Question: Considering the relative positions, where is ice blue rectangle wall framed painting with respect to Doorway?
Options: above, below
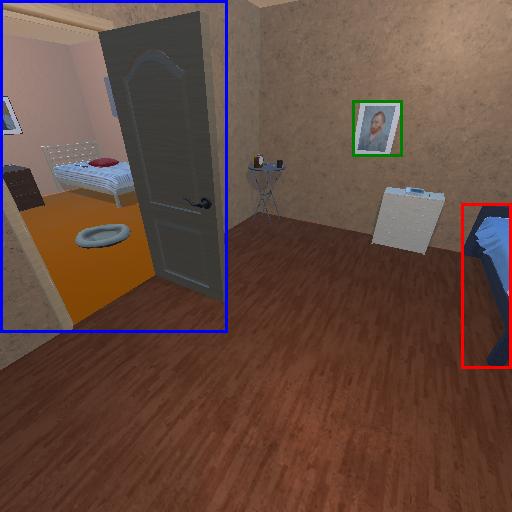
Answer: above